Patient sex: M
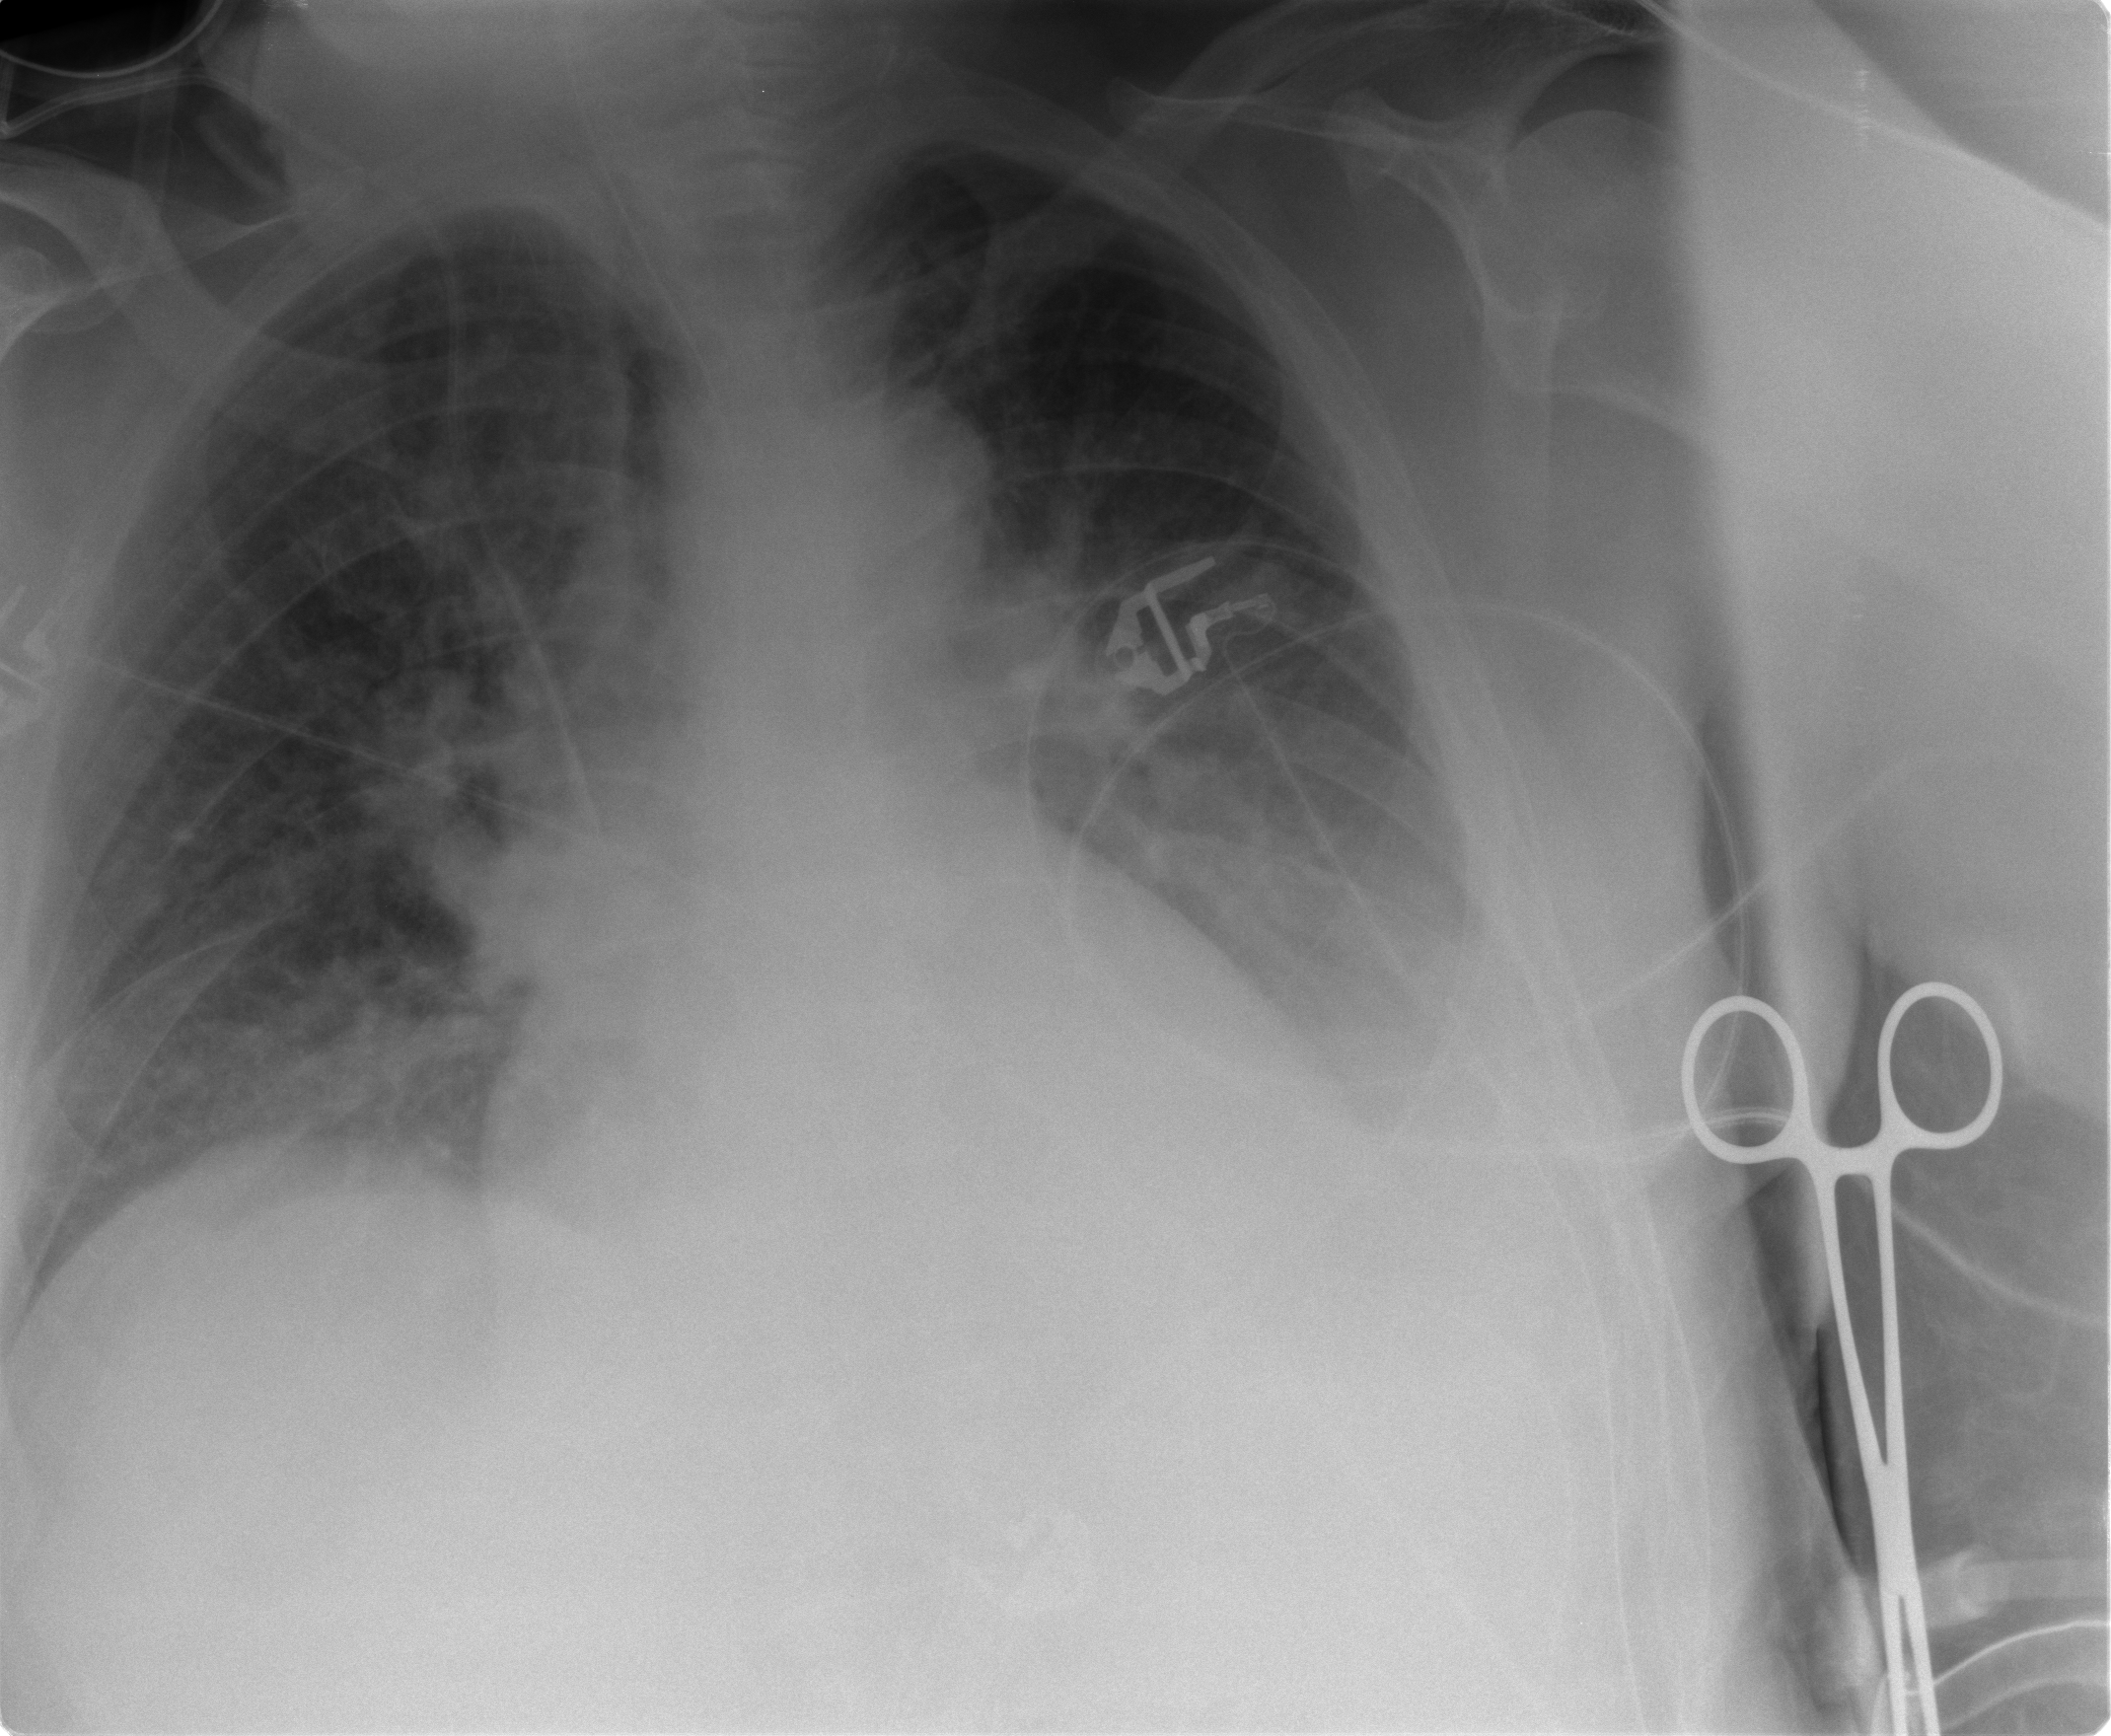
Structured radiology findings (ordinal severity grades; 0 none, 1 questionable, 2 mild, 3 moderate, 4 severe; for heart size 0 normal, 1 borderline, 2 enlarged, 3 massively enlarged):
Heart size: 2
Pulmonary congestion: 2
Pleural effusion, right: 0
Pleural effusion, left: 2
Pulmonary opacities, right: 0
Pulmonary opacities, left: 0
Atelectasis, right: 2
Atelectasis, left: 2